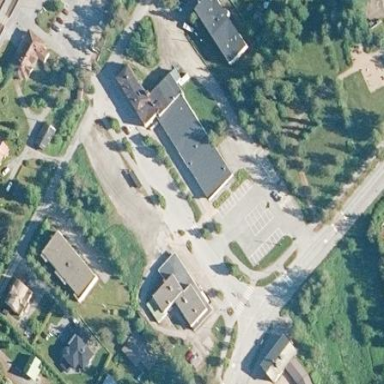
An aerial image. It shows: Convenience shop located in building.